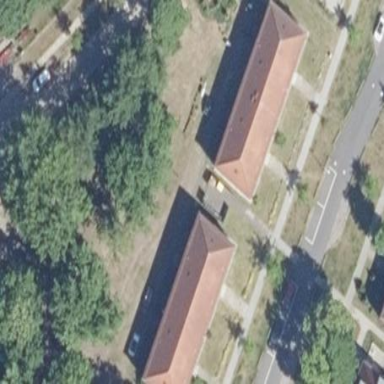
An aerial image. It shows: Apartment building with hipped roof.